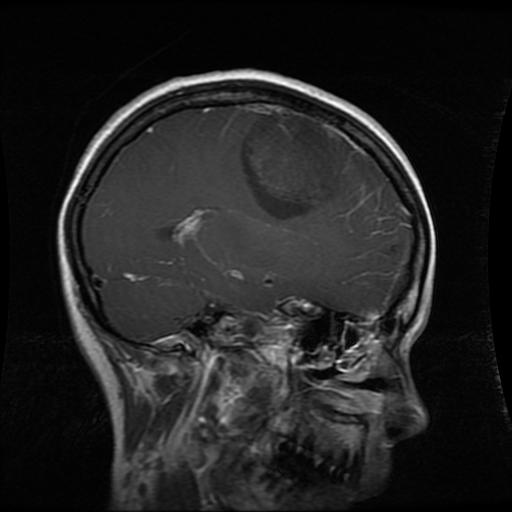
Label: glioma